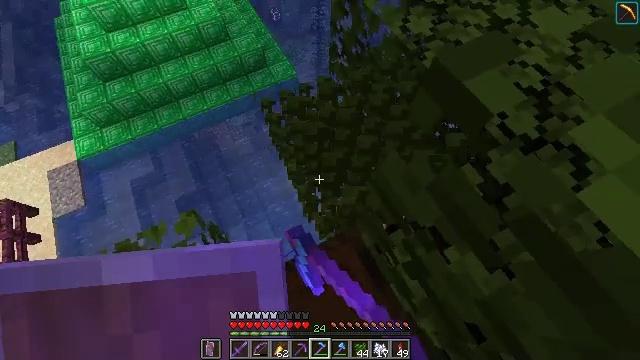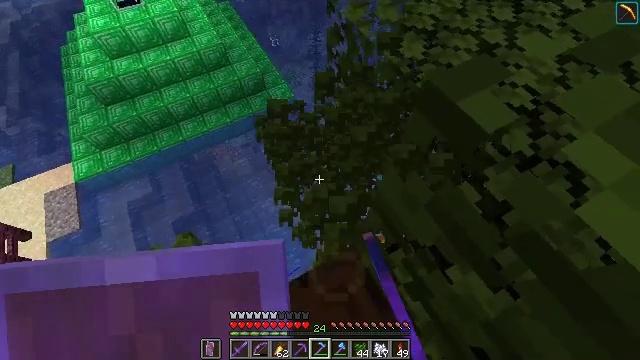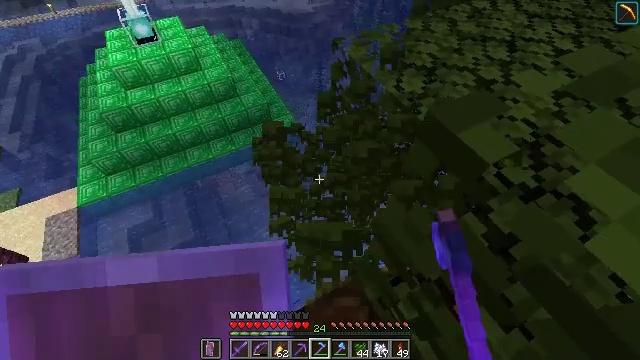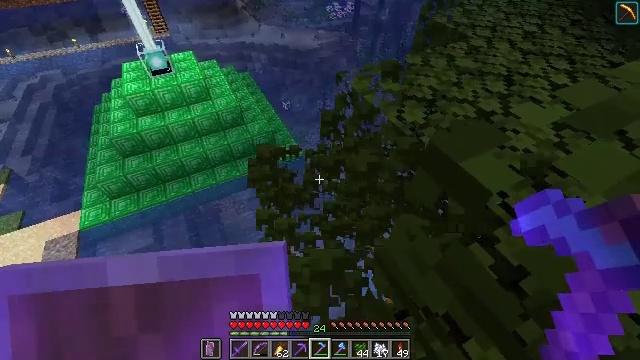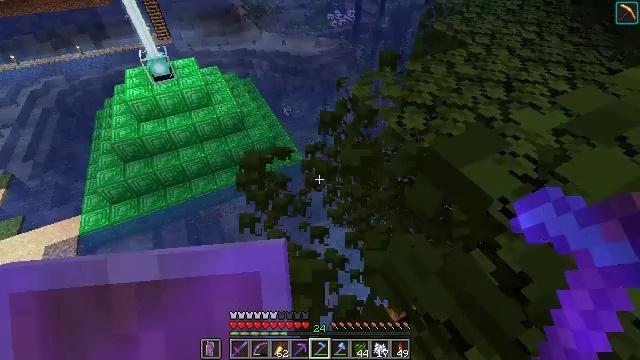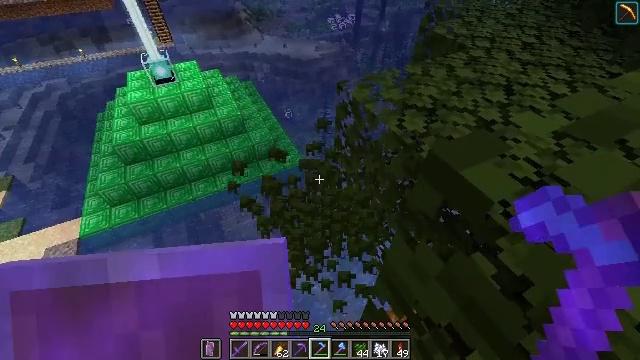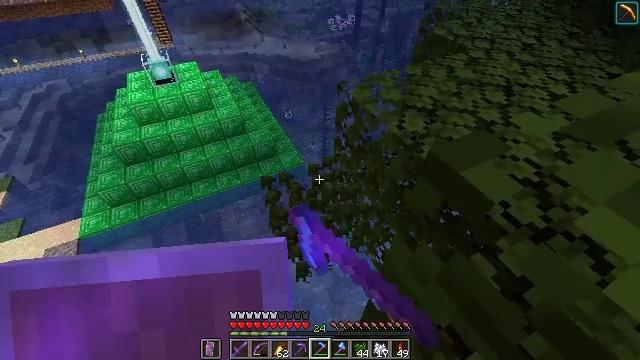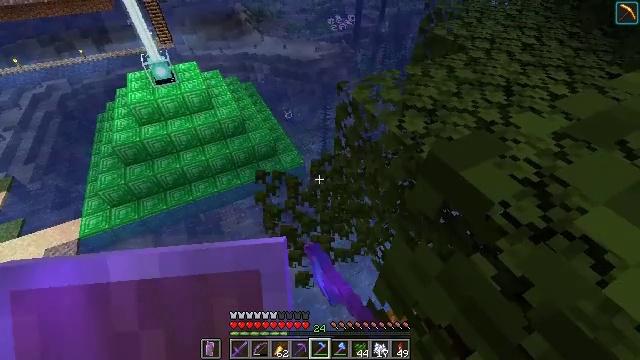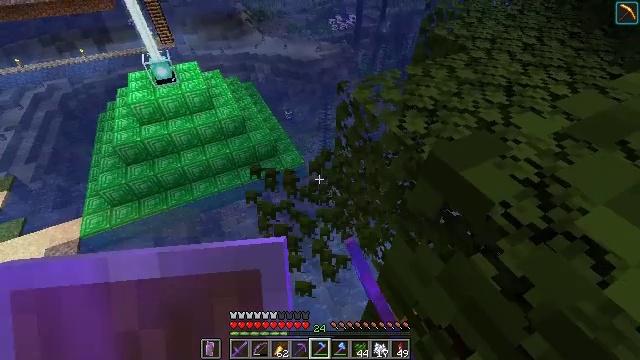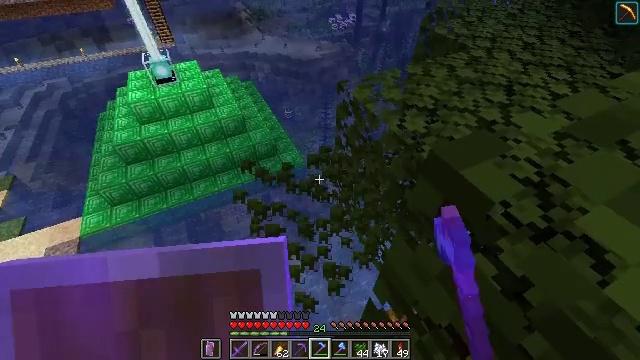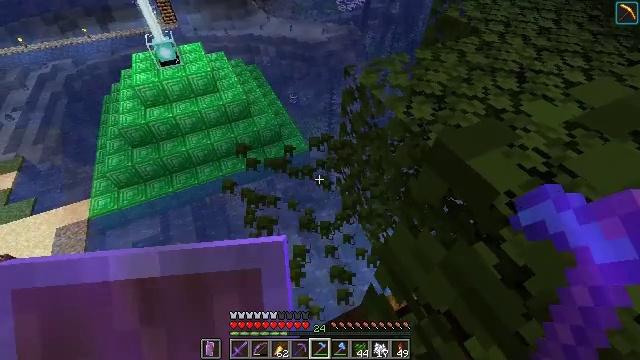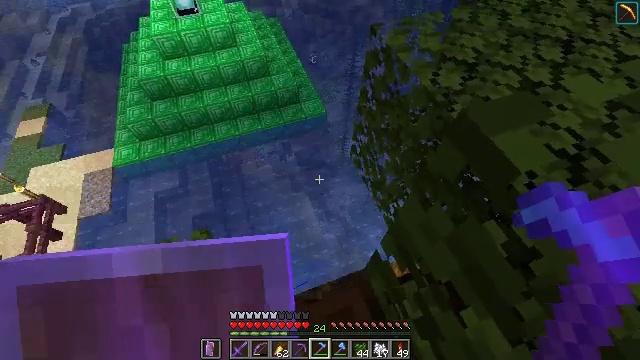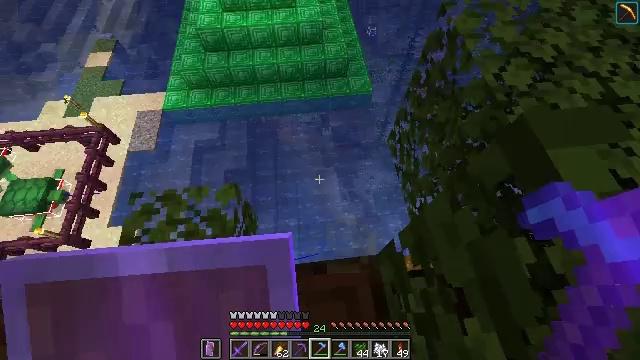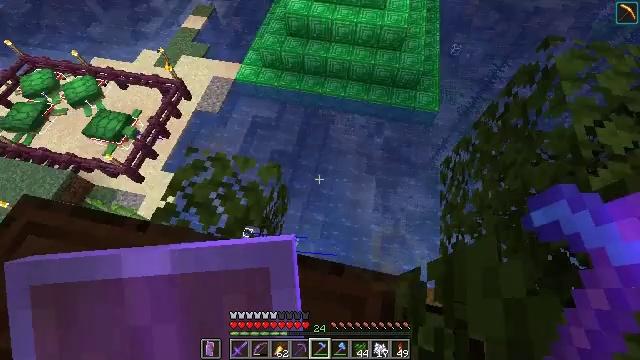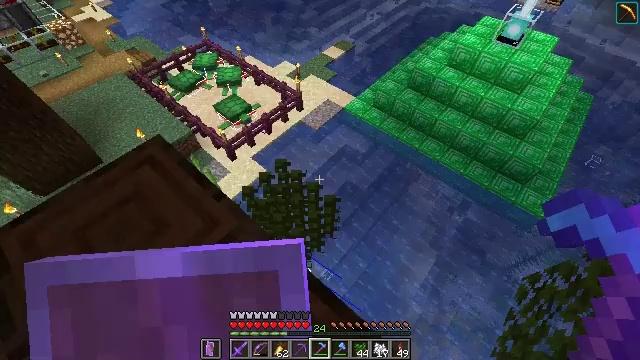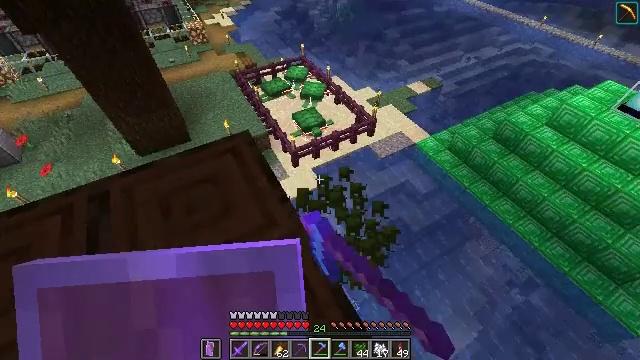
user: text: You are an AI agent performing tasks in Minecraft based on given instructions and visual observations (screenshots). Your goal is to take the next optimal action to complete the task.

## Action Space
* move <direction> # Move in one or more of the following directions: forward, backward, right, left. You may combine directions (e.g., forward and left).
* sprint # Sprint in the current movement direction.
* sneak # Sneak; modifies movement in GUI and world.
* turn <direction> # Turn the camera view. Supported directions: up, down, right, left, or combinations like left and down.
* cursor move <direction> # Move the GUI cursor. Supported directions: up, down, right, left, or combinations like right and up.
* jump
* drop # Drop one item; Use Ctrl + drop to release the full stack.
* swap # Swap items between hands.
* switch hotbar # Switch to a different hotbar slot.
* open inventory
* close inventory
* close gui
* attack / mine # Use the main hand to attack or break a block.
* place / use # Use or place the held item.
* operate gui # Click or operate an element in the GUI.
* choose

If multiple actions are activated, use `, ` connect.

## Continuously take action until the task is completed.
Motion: motion action
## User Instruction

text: Harvest dark oak leaves for decorative purposes.
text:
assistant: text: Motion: sneak, turn up, attack / mine
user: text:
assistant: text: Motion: sneak, turn left and up, attack / mine
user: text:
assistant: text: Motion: sneak, turn left and up, attack / mine
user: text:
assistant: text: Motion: sneak, turn up, attack / mine
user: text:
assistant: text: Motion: sneak, attack / mine
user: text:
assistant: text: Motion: sneak, attack / mine
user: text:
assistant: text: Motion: sneak, attack / mine
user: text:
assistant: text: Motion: sneak, attack / mine
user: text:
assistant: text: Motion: sneak, attack / mine
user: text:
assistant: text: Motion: sneak, turn left and down, attack / mine
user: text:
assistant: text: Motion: sneak, turn left and down, attack / mine
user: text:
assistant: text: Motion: sneak, turn left and down, attack / mine
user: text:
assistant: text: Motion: move left, sneak, turn left, attack / mine
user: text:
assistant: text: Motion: move left, sneak, turn left and up, attack / mine
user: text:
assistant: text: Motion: move left, sneak, turn left and up, attack / mine
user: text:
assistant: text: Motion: move left, sneak, turn left and up, attack / mine
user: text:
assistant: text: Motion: move left, sneak, attack / mine
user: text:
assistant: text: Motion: move left, sneak, attack / mine
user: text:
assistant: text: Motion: move left, sneak, attack / mine
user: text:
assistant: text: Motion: move left, sneak, attack / mine
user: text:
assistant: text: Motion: sneak, attack / mine
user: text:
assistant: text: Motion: sneak, turn right, attack / mine
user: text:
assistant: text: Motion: sneak, turn right and down, attack / mine
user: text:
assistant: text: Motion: sneak, turn right
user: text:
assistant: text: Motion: sneak, turn right and up
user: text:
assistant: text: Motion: sneak, turn right and up
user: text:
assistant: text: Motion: move forward, sneak
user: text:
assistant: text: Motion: move forward, sneak, attack / mine
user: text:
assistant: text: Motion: move forward and move right, sneak, attack / mine
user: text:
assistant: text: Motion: move forward and move right, sneak, turn right, attack / mine